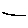
Label: line